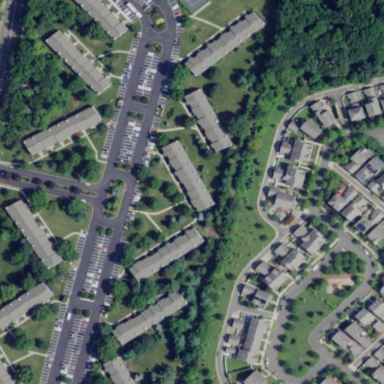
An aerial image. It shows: Residential condominium located in the neighbourhood.